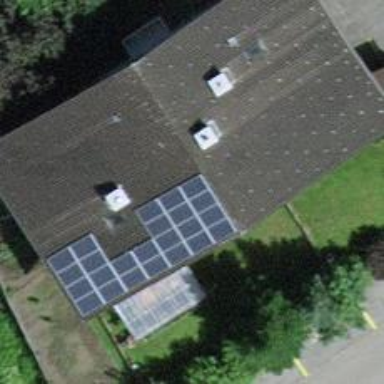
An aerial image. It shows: Solar power generator with photovoltaic panels.